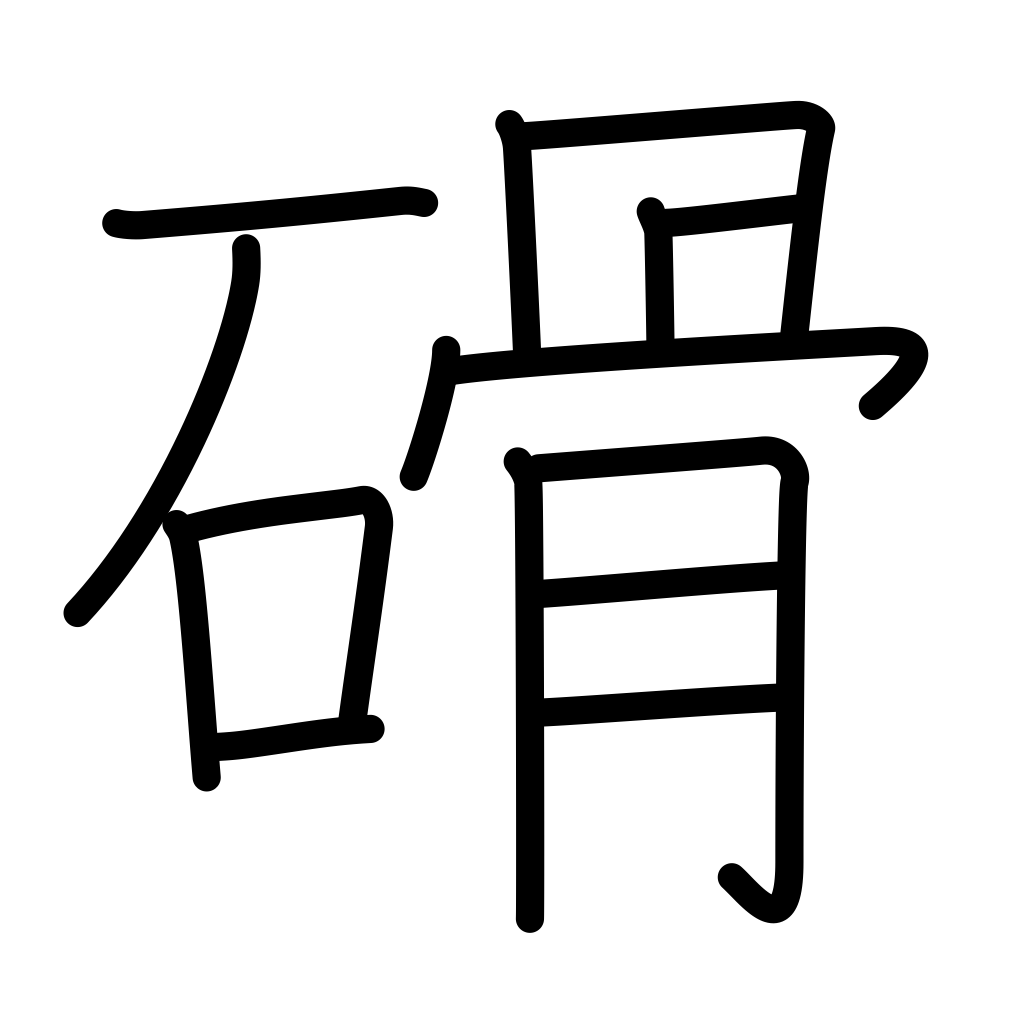
Meaning: stone implement